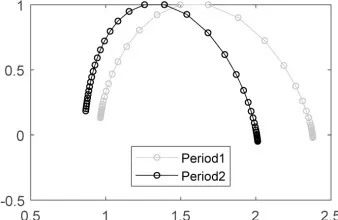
The complexity of glucose dynamics in Periods 1 and 2 for the integrative treatment. (D) Multifractal spectrum analysis. The error bar (ie, standard deviation) in Panels B and C was given by bootstrapping all the ordered glucose time series that contain 95% of the original data.
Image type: pathology (pas)